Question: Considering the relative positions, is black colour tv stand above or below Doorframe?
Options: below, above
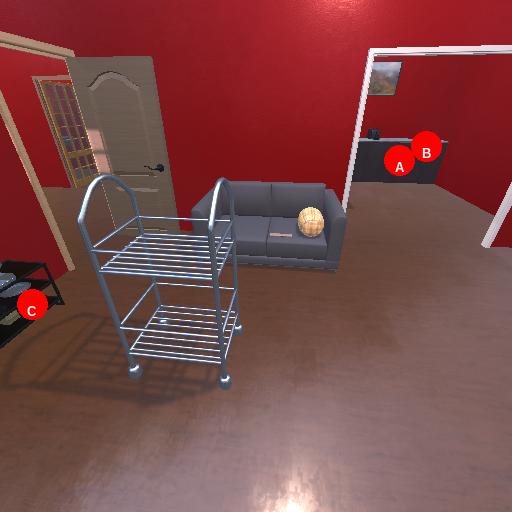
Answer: below